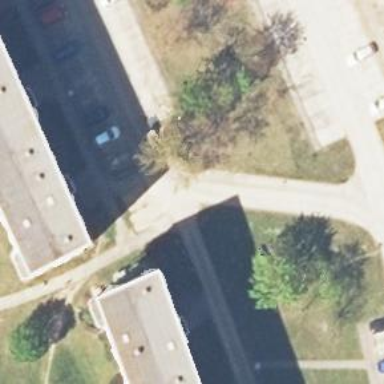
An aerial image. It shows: Concrete footway.